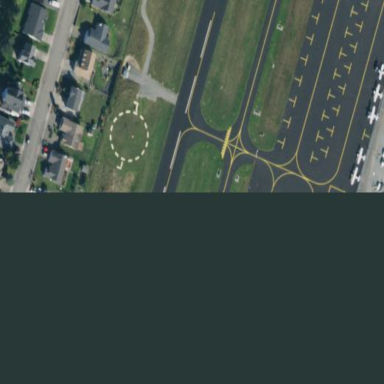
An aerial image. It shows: Apron at the airport.